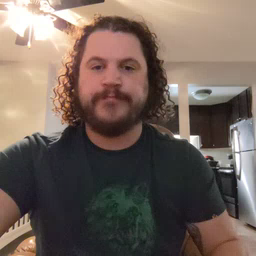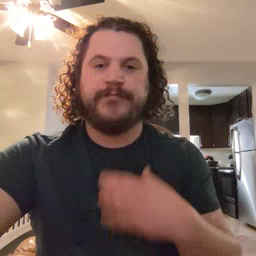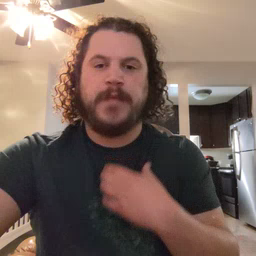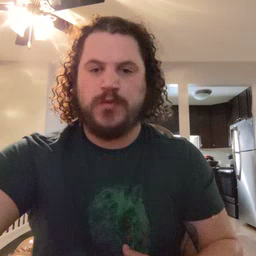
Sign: hungry